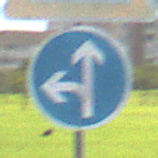
Verkehrszeichen: VorgeschriebeneFahrtrichtungGeradeausOderLinks
Zusatzzeichen oben: Arbeitsstelle
Umgebung: Outdoor, Suburban
Tageszeit: MorningAfternoon
Wetter: PartlyCloudy
Licht: Natural
Jahreszeit: NotSpecified
Kontrast: HighContrast